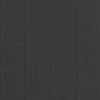
Label: dusty